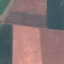
Land use / land cover: AnnualCrop